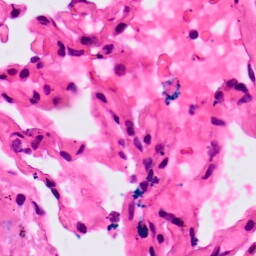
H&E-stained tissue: Lung